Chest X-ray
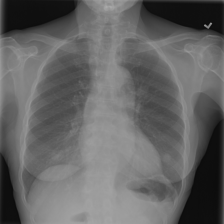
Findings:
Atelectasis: negative
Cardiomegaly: negative
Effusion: negative
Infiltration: negative
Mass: positive
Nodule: negative
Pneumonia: negative
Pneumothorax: negative
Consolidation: negative
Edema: negative
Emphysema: negative
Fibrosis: negative
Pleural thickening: negative
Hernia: negative